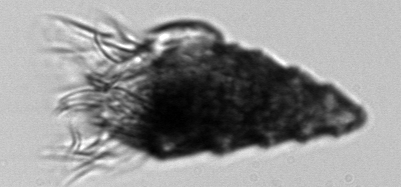
Label: Laboea_strobila